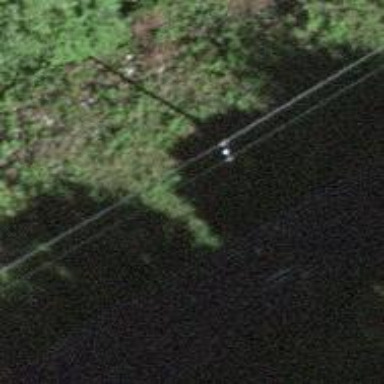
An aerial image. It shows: Power pole.